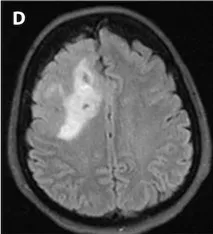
Preoperative imaging for index case of PLNTY with high-grade features. (D): T2/FLAIR-weighted axial sequence showing the bulk of the lesion to be T2/FLAIR hyperintense with clear mass effect and some surrounding vasogenic edema.
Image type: radiology (mri)